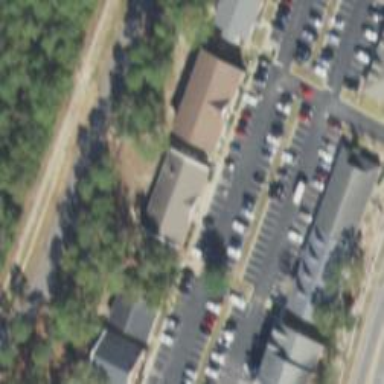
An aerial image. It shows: Parking space.